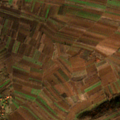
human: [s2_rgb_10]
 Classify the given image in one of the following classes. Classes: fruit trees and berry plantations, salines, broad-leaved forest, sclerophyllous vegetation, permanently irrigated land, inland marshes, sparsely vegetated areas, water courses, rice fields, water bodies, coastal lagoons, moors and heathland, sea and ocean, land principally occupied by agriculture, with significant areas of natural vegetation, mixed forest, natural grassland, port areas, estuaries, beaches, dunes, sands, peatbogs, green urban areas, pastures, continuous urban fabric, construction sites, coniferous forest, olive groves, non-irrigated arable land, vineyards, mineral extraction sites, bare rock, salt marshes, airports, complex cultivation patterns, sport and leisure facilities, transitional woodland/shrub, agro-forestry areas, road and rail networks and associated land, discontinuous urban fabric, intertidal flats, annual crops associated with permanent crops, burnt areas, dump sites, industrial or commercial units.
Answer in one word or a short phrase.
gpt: complex cultivation patterns, land principally occupied by agriculture, with significant areas of natural vegetation